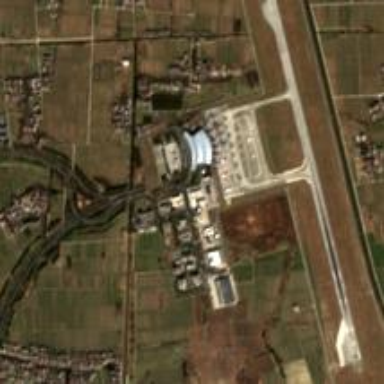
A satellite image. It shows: International aerodrome airport.